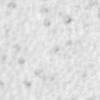
Label: no_change